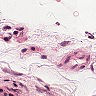
Metastatic tissue present: no